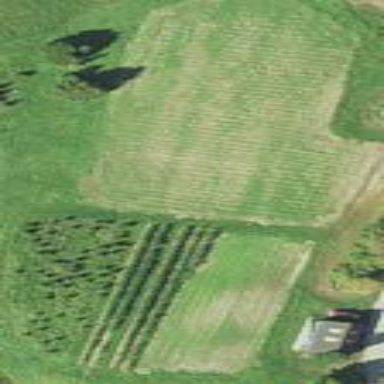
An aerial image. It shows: Orchard.